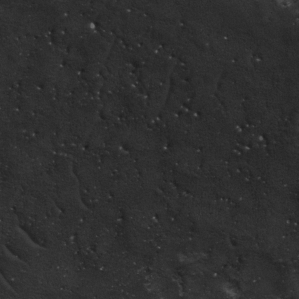
Label: non_frost